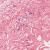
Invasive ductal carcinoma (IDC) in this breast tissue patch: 0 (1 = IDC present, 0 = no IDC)